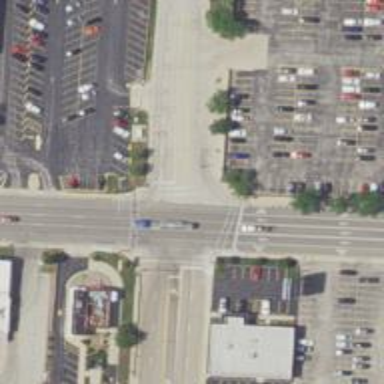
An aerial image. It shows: Solid crossing edge road marking.